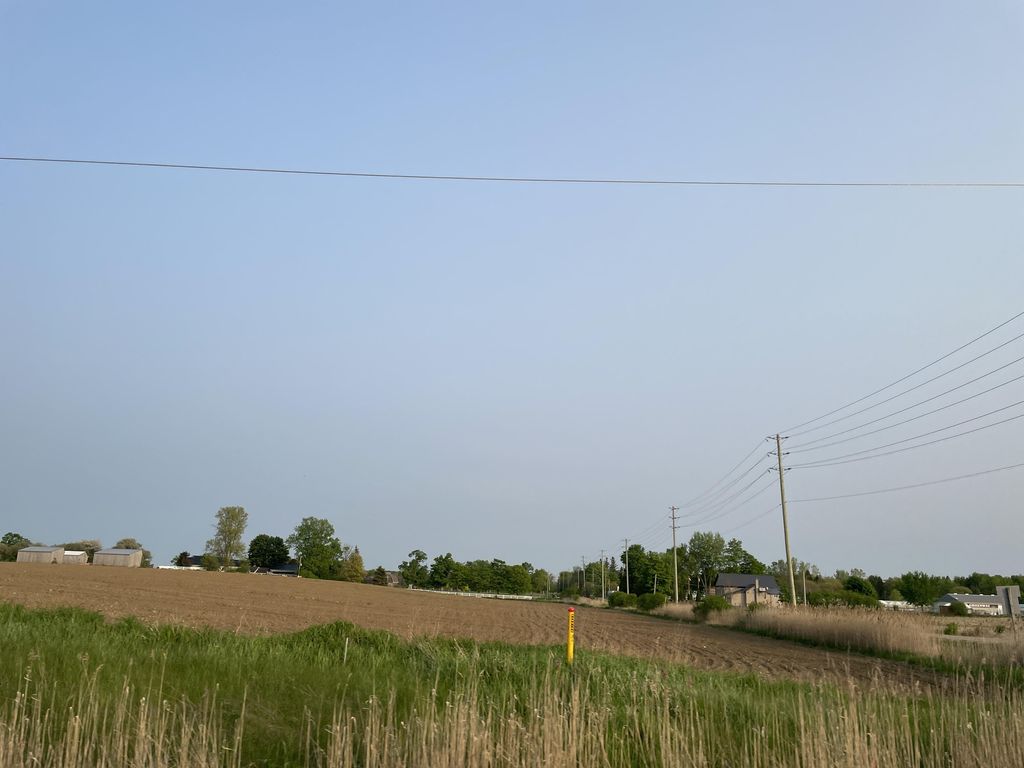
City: kitchener-waterloo